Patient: sex M, age 60
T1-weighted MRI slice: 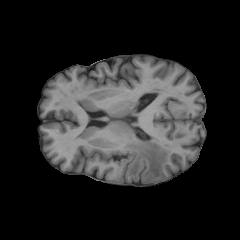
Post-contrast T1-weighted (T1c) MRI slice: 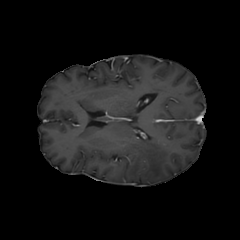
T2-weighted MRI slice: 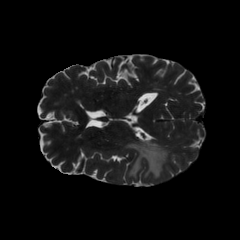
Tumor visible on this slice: yes
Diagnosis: Glioblastoma, IDH-wildtype
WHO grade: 4